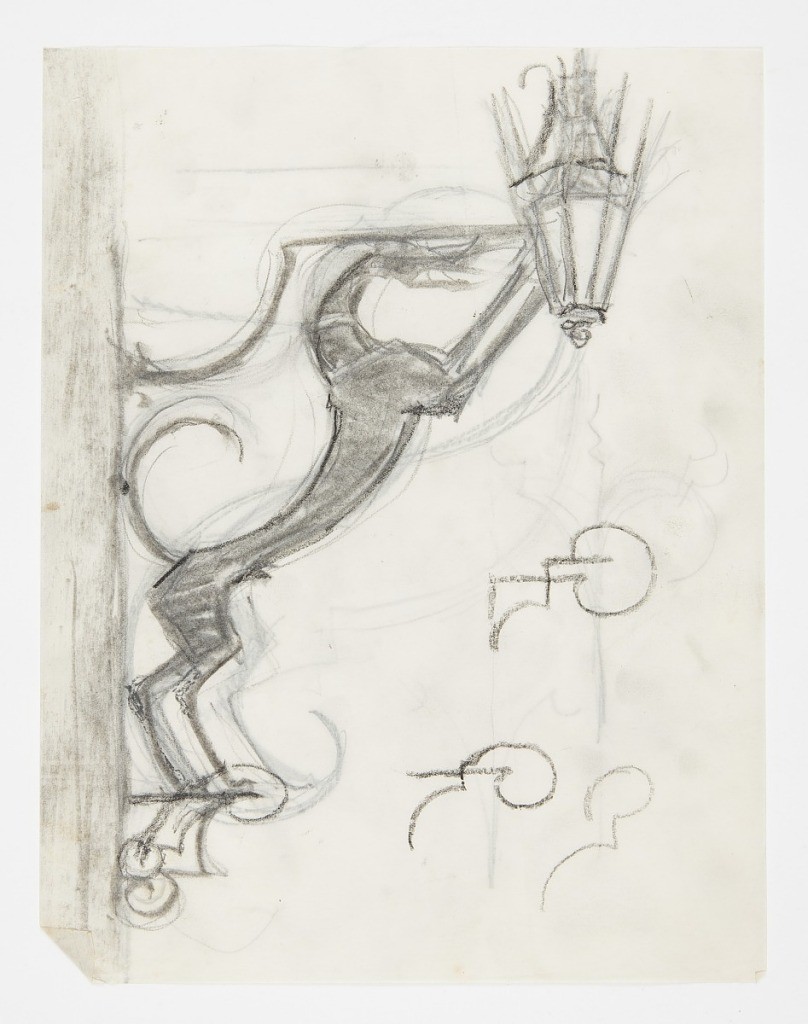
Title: Design for Sconce, Hound
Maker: William Hunt Diederich, American, b. Hungary, 1884–1953
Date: ca. 1920
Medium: Graphite and charcoal on paper
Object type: Drawing
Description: Design for a wall-mounted sconce intended to be executed in metal. Figure of a hound with curling tail forms the armature, the glass lantern at the tips of its outstretched arms. At lower right, sketchy ornamental details.